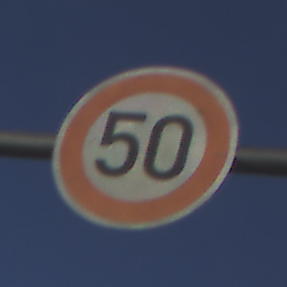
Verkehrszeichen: Geschwindigkeit50
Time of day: SunriseSunset
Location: Outdoor (Nature)
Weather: PartlyCloudy
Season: NotSpecified
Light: Natural